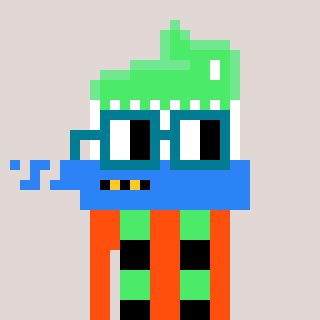
a pixel art character with square dark green glasses, a toothbrush-shaped head and a orange-colored body on a warm background